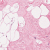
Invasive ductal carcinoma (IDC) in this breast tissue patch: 0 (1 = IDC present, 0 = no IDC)